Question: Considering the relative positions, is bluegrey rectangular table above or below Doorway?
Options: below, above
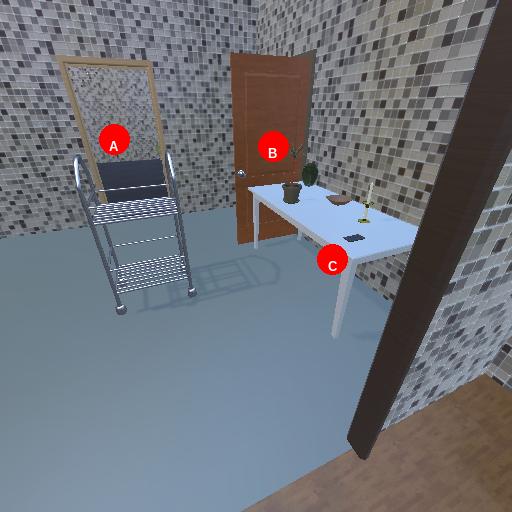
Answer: below